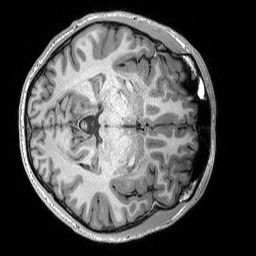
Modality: T1w
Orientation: axial
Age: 24
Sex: male
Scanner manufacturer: siemens
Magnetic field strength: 3 T
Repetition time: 2.3 s
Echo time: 0.00298 s